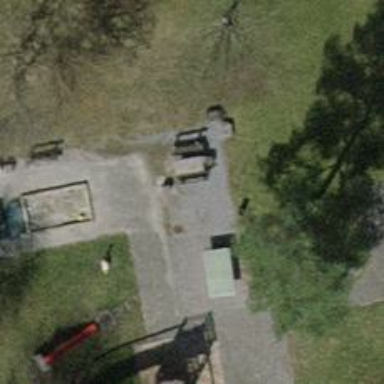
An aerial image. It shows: Picnic table located in leisure land area.